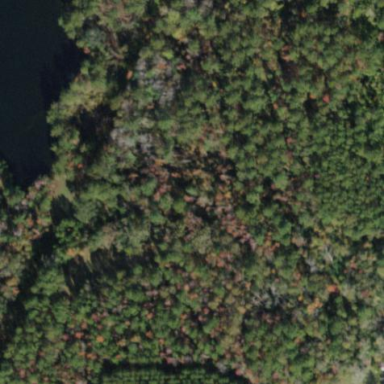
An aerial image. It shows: Mixed woodland with various types of leaves.